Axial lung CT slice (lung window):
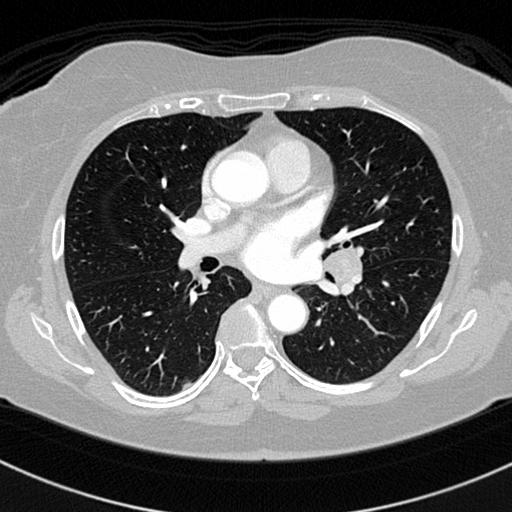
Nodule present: no